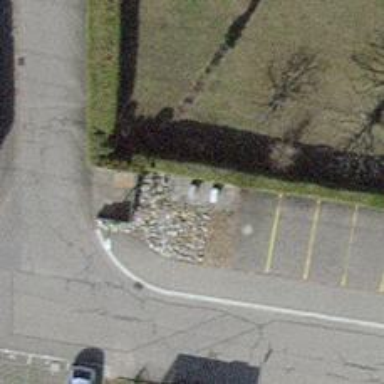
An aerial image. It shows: Street cabinet.